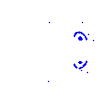
Particle: proton